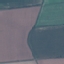
Label: AnnualCrop